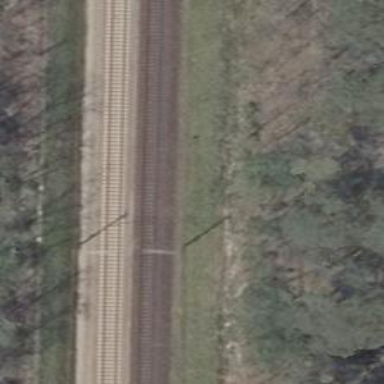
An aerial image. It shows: Milestone along the railway with catenary mast.